Field crop: maize
Growth stage: 2
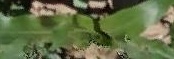
Species: maize